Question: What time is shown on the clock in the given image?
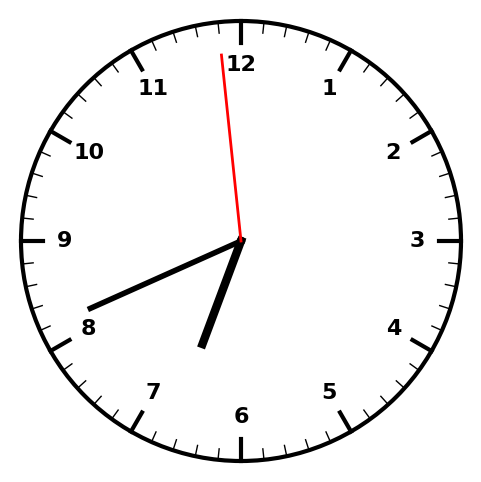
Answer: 06:40:59